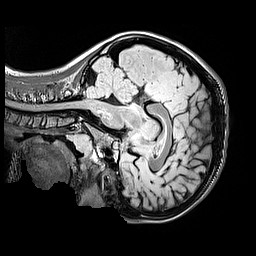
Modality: FLAIR
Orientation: sagittal
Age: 10
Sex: male
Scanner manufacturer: siemens
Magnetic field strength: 3 T
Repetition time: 5 s
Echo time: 0.388 s